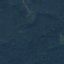
Land use / land cover: Forest